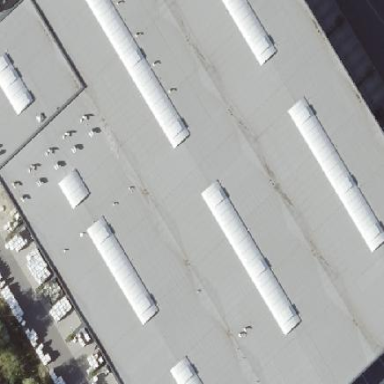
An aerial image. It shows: Industrial building.